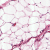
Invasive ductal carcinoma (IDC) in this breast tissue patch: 0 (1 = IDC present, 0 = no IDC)